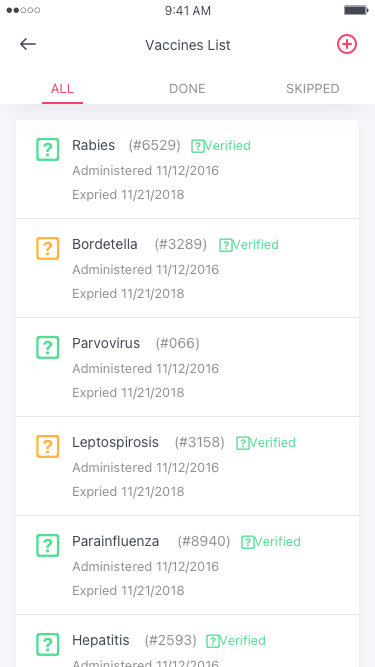
Text in this UI design:
Done
Skipped
All